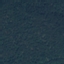
Land use / land cover class: Forest